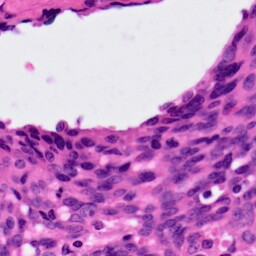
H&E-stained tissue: Ovarian